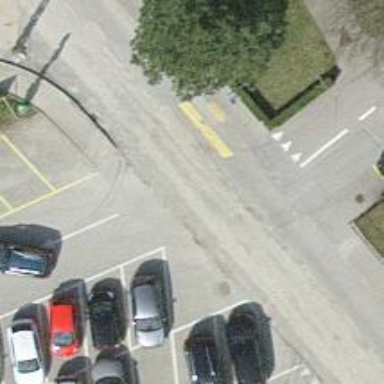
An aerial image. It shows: Uncontrolled zebra crossing on the road.